Question: I have a db2 database in my first vm computer. I want to import some tables from it. When i export one of these tables from first vm as .ixf file everything will perfect and i can export it. But when i tried to import from new table on the second vm i got that kind of problem and my query for this :
'''
CONNECT TO RS;
IMPORT FROM "C:
s_cust.ixf" OF IXF MESSAGES "a.txt" CREATE INTO RS.RS_CUSTOMERS;
CONNECT RESET;
'''

So how can i solve it ?
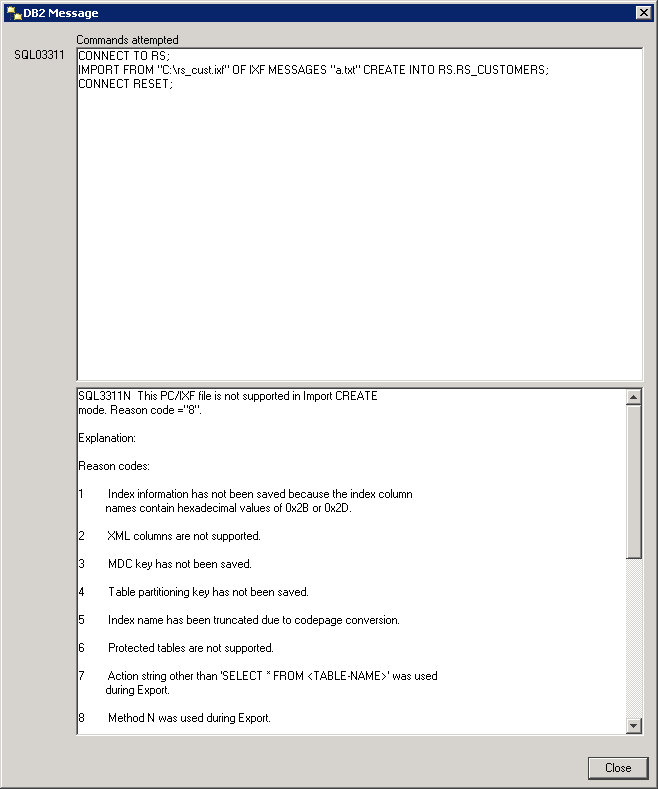
Answer: You have to force the table creation, as it is explained in the reason code.
> For reason codes 1, 3, 4, 5, 7, 8, 9, 11, 14, 17, and 18:To force the import utility to create the tables despite the fact that some information is missing, specify the FORCECREATE parameter when you issue the IMPORT command with the CREATE or REPLACE_CREATE parameter.
<URL> : Table 5. Valid file type modifiers for the import utility: IXF file format
It was added in db2 V9.1: <URL>